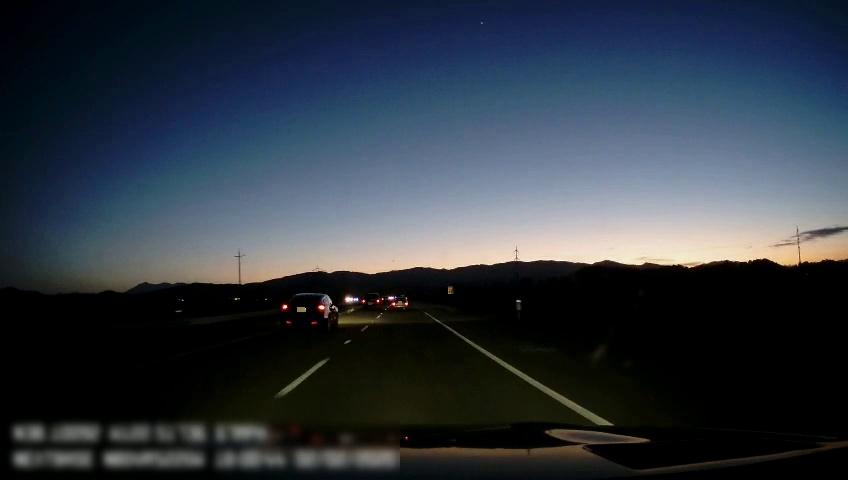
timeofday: Dusk/Dawn/Twilight
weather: Sunny
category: Drivable Space
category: Vehicles | Car
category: Vehicles | Car
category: Vehicles | Car
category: Lanes | Current Lane
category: Lanes | Current Lane
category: Lanes | Alternate Lane